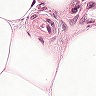
Metastatic tissue present: no